Question: how i can set default emulation IE to Edge? In F12 i have selected IE7 and i dont know how return Edge.

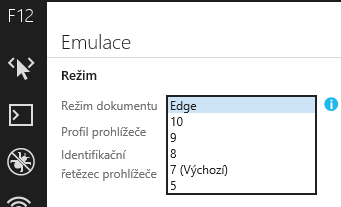
Answer: The easiest way to get your page to render in Edge mode is to include a DOCTYPE on the top of your HTML page:
'''
<!DOCTYPE html>
'''
If you are testing your page locally or on the intranet, you may have to change your Compatibility view settings. These can be found in:
'''
"Tools" (Alt+T) -> "Compatibility View Settings" -> And uncheck "Display Intranet Sites in Compatibility View"
'''
You can also include the X-UA-Compatible tag, which will force the page to EDGE mode.
More information on X-UA-Compatible: <URL>
If you have any more questions, you visit <URL>